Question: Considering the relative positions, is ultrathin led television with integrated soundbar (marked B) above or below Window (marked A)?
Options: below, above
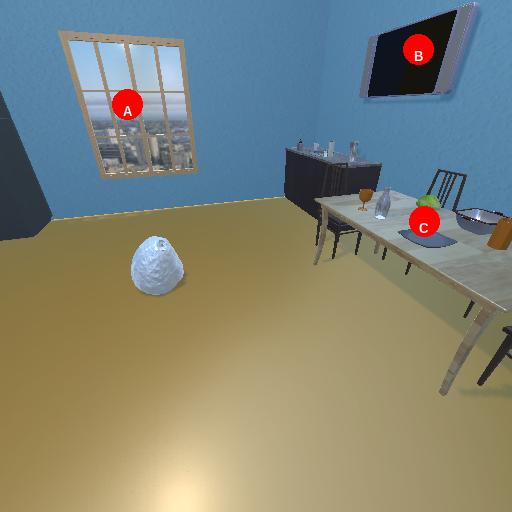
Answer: below